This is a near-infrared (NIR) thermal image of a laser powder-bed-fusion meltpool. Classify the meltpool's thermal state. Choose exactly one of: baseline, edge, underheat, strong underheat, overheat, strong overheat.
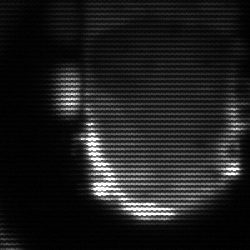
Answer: baseline